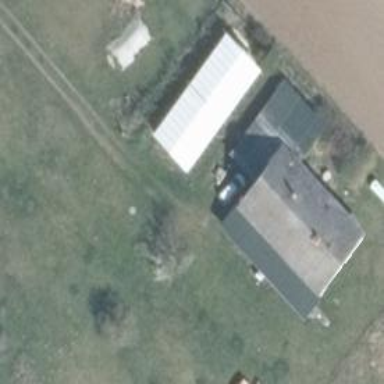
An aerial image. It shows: Shed.